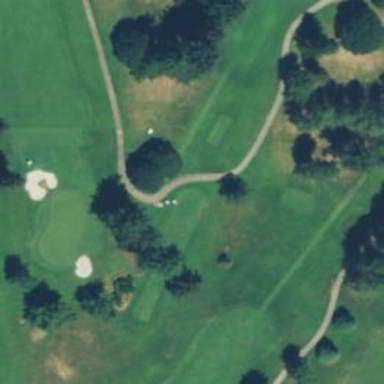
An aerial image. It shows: Path used for both walking and golf.